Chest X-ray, PA view. Patient: 54 years old, sex M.
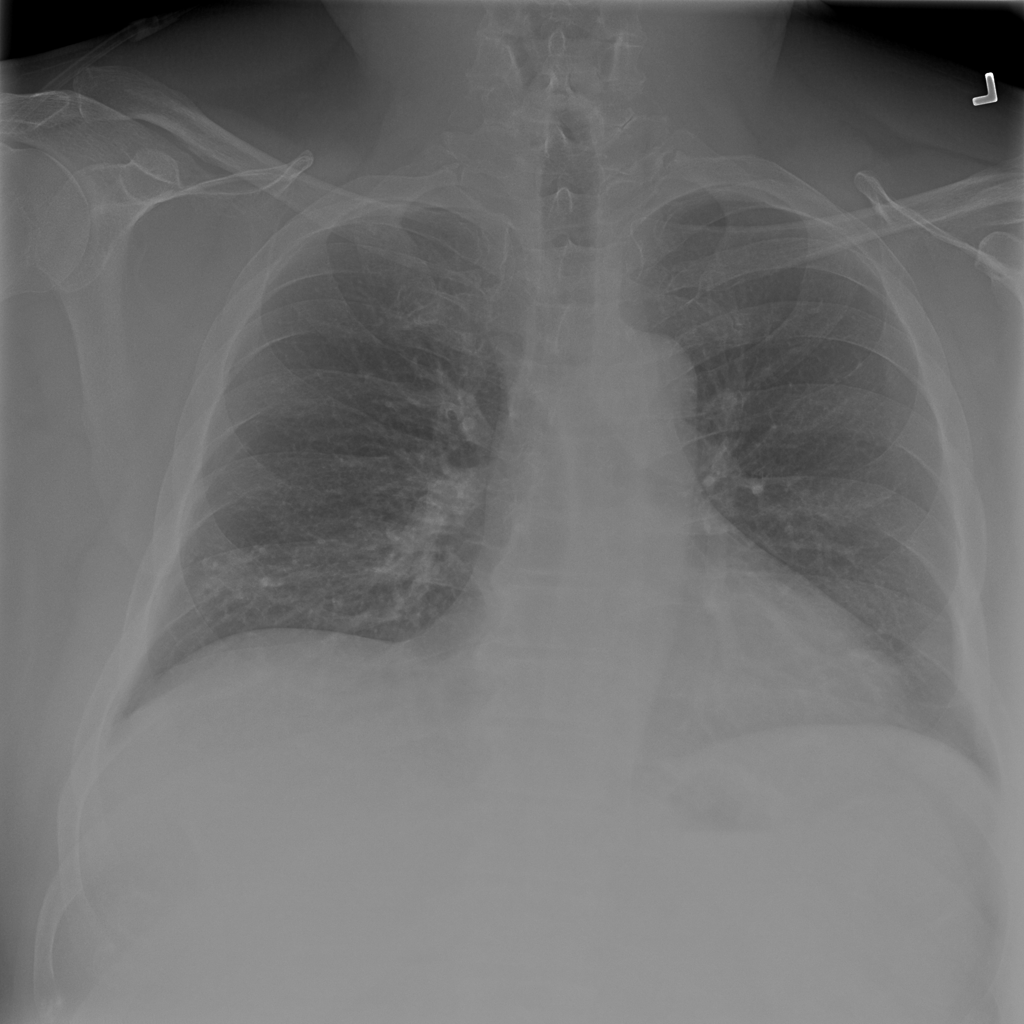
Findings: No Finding